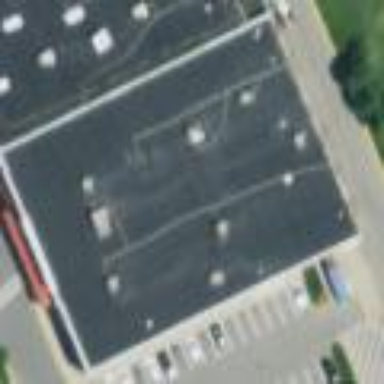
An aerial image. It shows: Department store building.